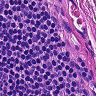
Metastatic tissue present: no